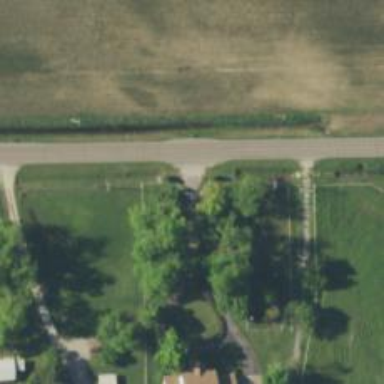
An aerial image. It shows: Driveway.